Question: I looked at several already existing questions but I couldn't find a solution to my problem.

As you can see, I only have two projects : one web app MVC (.net 6) and one class librairy.
When i add a reference to my librairy in my web app, i cant create ANY "Scaffolding item".
Does anyone have a solution to this issue ?
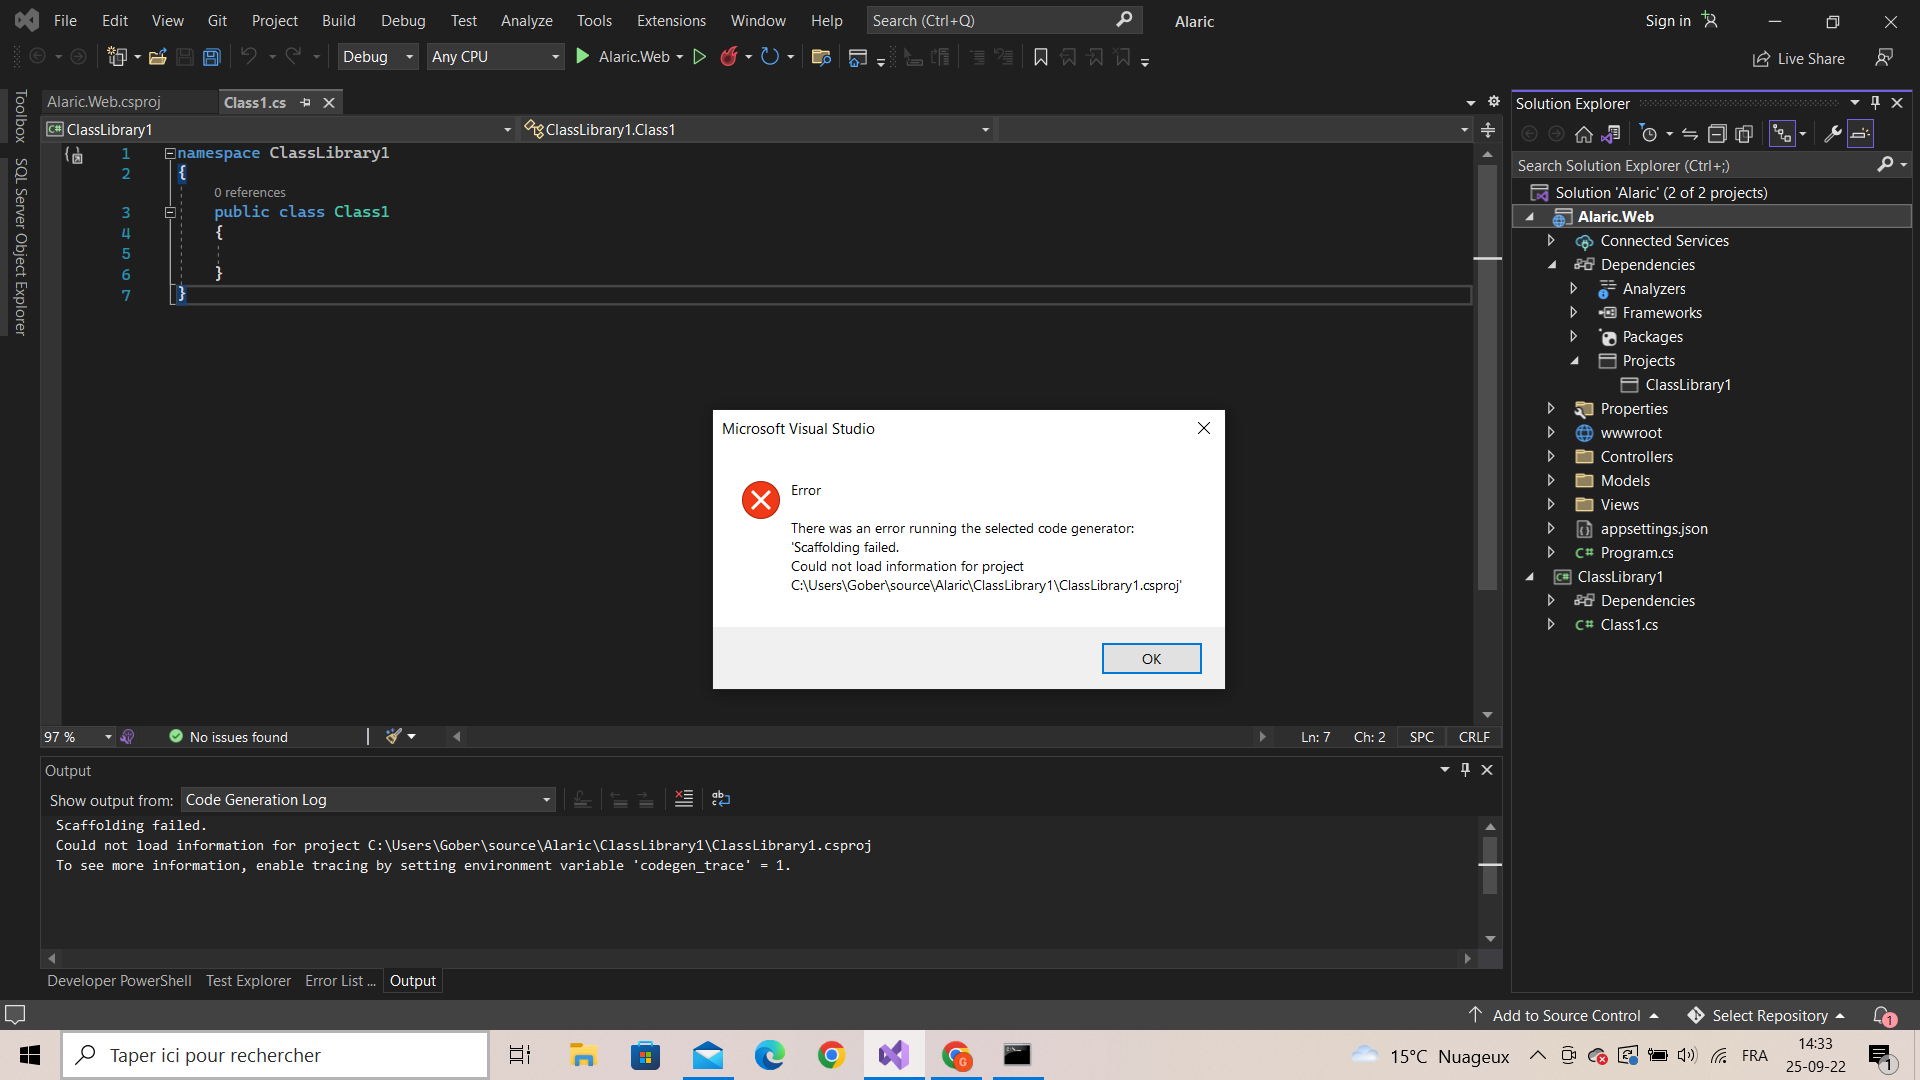
Answer: Issue Fixed in Microsoft.VisualStudio.Web.CodeGeneration.Design 6.0.10